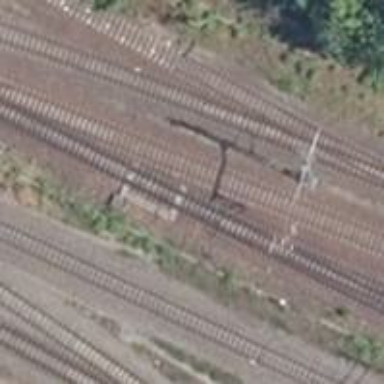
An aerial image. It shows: Railway switch.